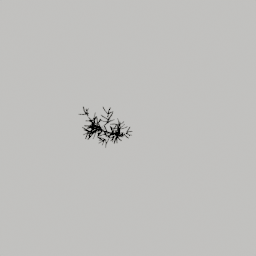
Label: nature